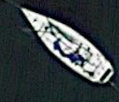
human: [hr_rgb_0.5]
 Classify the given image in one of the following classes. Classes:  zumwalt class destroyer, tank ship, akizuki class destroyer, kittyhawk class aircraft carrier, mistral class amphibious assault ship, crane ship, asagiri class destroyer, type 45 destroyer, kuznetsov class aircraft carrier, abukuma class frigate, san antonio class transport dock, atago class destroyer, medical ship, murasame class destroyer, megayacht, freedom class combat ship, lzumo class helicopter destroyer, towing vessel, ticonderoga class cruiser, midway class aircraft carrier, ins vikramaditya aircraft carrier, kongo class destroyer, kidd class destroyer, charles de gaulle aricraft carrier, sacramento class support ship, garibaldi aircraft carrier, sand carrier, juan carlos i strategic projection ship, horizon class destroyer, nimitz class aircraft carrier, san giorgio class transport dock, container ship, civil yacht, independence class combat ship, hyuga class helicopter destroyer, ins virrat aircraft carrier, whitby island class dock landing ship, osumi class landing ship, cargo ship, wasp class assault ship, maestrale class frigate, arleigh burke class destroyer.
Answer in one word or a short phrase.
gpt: Civil yacht